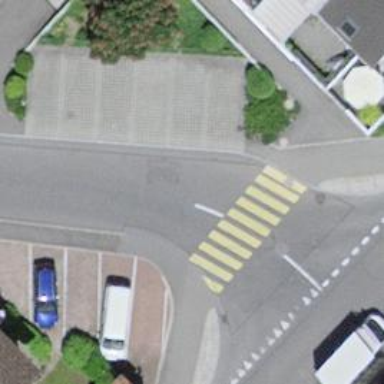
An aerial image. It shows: Uncontrolled zebra crossing on the road.